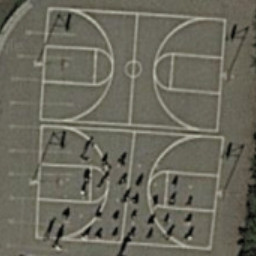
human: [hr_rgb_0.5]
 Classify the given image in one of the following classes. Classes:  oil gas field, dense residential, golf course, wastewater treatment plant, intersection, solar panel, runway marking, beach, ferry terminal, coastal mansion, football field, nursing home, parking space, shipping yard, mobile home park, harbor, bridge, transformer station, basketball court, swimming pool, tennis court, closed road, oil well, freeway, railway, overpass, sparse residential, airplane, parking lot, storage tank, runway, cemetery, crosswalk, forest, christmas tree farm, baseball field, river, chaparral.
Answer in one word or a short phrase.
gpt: basketball court